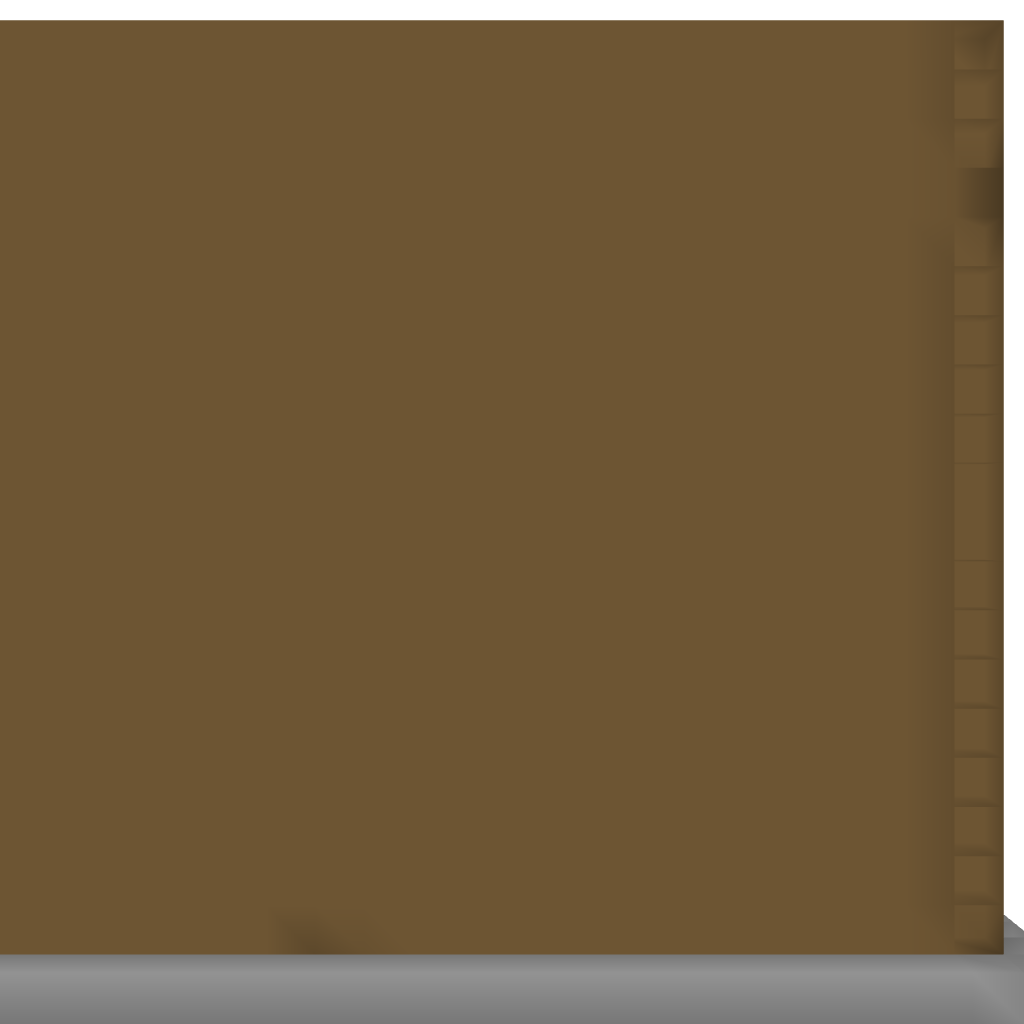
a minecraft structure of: My House By niero